Field crop: maize
Growth stage: 2
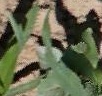
Species: maize